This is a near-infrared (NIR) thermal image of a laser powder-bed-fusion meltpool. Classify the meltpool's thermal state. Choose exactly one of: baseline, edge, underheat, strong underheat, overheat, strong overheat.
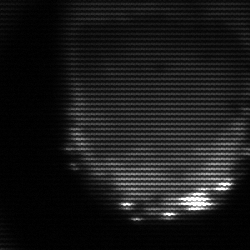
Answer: edge